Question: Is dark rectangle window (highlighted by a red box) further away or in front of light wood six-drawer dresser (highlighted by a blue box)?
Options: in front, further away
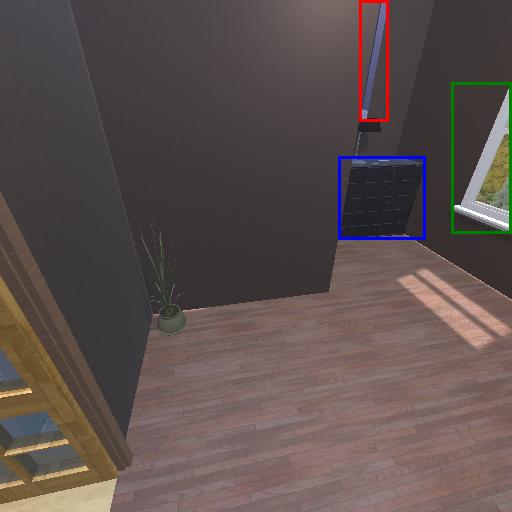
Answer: in front